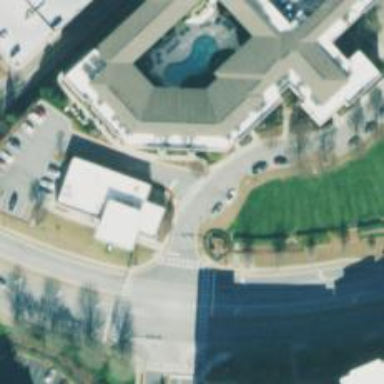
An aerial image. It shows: Marked crossing on the road.